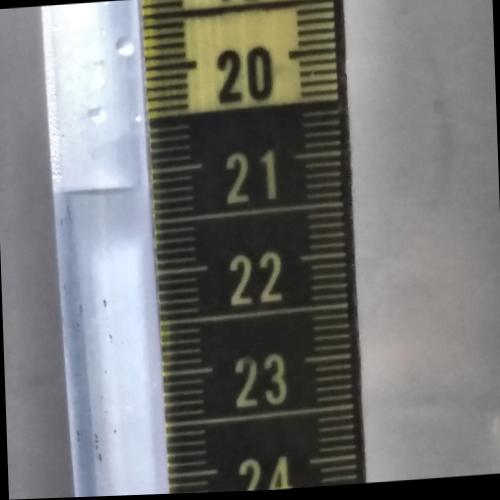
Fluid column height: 21.2 cm